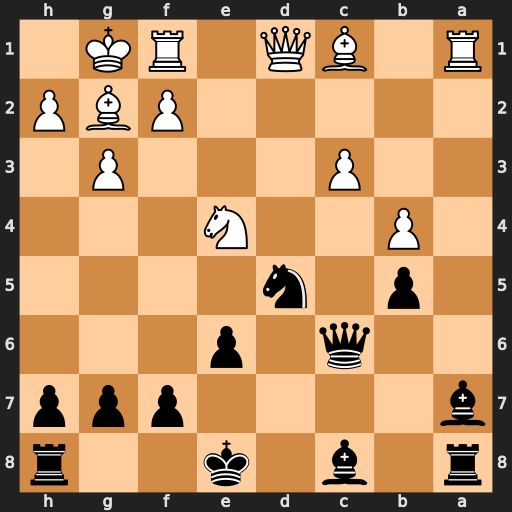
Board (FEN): r1b1k2r/b4ppp/2q1p3/1p1n4/1P2N3/2P3P1/5PBP/R1BQ1RK1
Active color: b
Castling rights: kq
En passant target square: -
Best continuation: Bxf2+ Rxf2 Rxa1